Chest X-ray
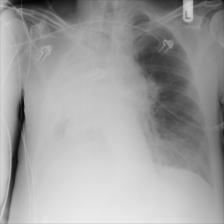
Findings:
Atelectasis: negative
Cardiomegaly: negative
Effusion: negative
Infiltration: negative
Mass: negative
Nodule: negative
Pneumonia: negative
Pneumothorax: negative
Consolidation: negative
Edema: negative
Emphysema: negative
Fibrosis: negative
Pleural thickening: negative
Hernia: negative